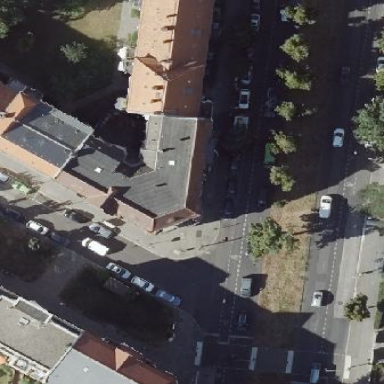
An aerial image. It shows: Unique apartment building with double saltbox roof shape.